Question: can you please let me know how I can remove or change the color of '.btn-inverse' located inside a '.well' div
Please take a look at following image:

I tried to update CSS of the '.btn-inverse' by settong to no border-top but that gray line still sitting there!
Here is the <URL>
'''
.btn-inverse {
border-style:none !important;
}
'''
As you can see I set the border style to none and it removes all borders but the gray line still there!
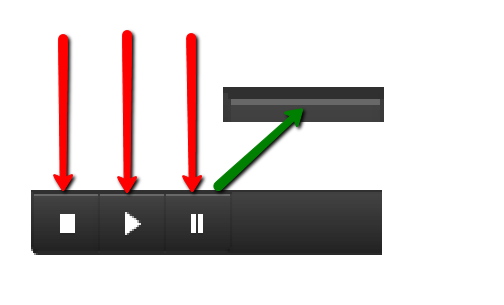
Answer: try this
'''
.well .btn-inverse {
border-top:none!important;
}
.btn {
box-shadow:none!important;
}
'''
demo:
<URL>